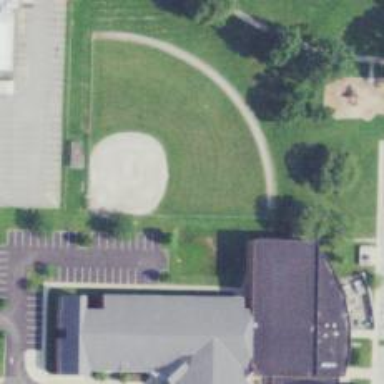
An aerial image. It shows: Baseball pitch for leisure land activities.